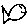
Label: fish